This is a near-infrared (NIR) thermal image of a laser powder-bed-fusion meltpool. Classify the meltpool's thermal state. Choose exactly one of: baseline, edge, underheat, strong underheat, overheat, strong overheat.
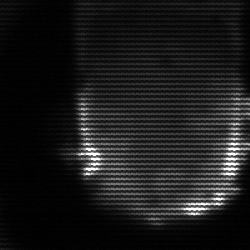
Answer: baseline